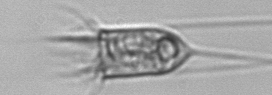
Label: Eutintinnus